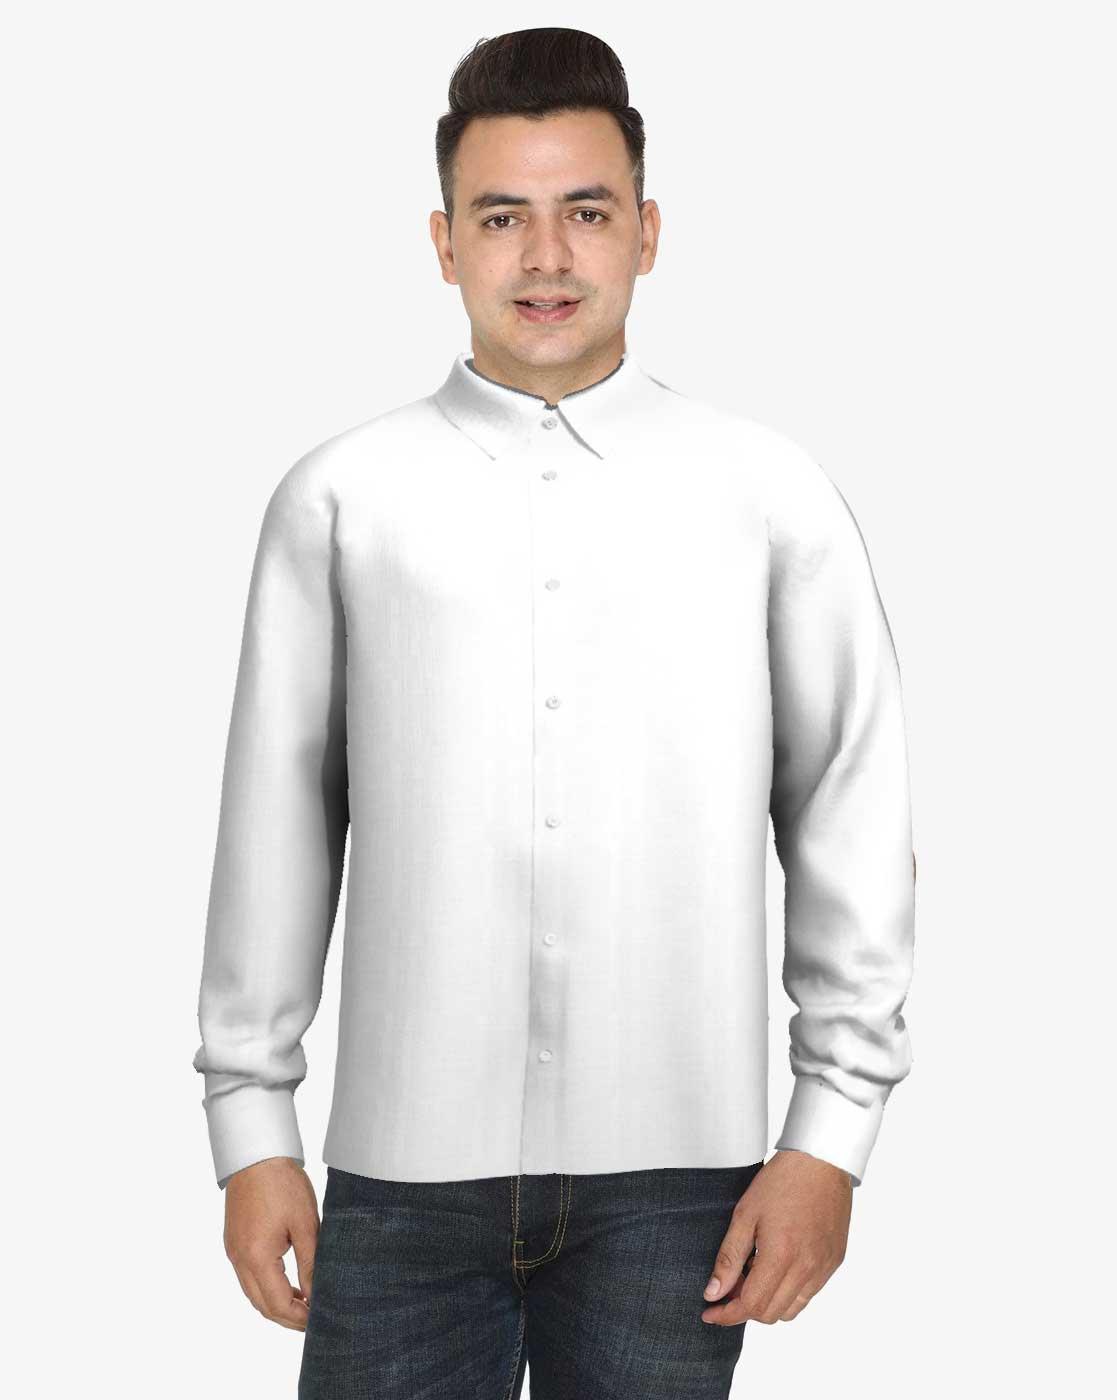
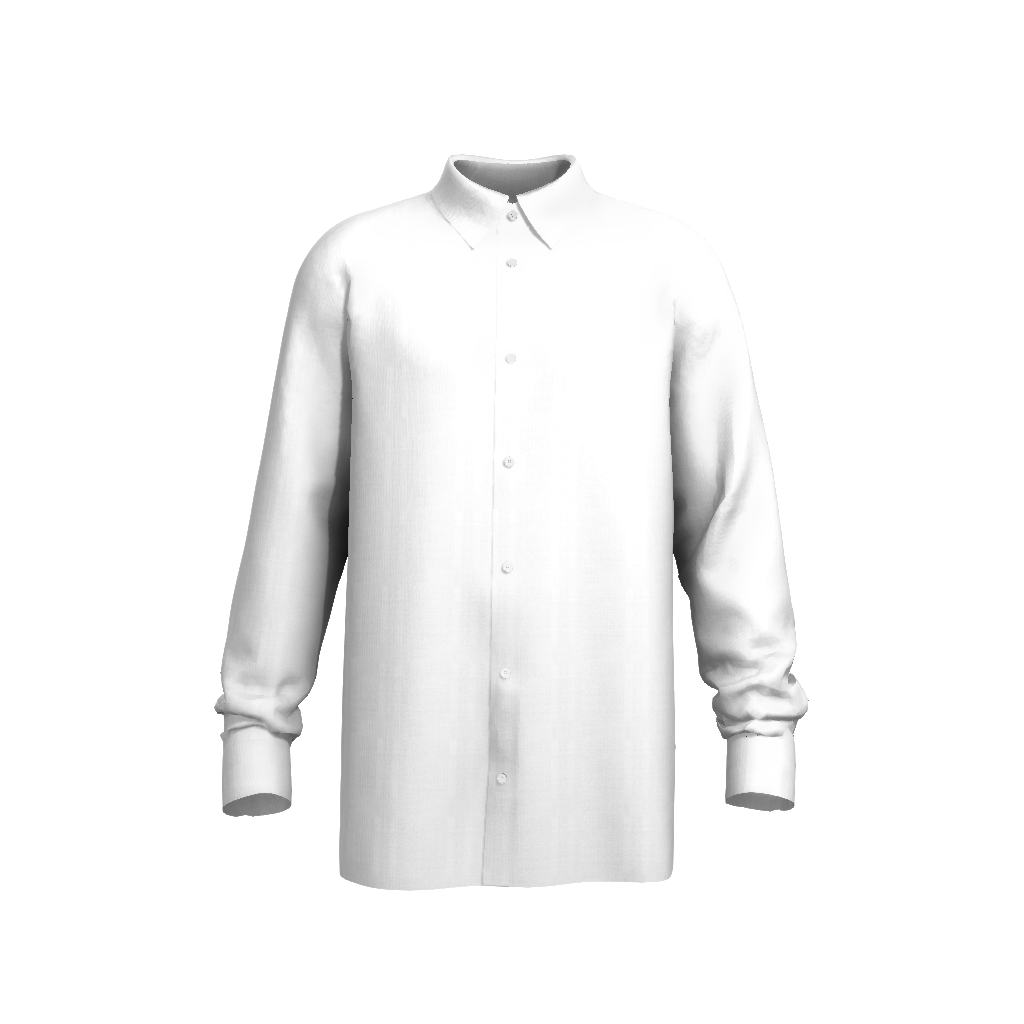
Clothing description: white long sleeve button up tee